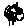
Label: tree